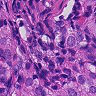
Metastatic tissue present: yes